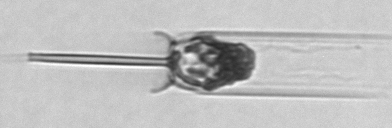
Label: Ditylum_brightwellii